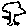
Label: tree